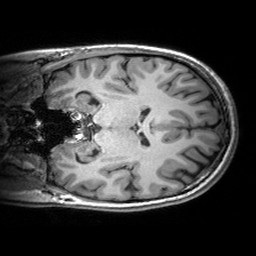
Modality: T1w
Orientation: coronal
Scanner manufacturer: siemens
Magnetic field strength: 3 T
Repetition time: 2.53 s
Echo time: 0.00299 s